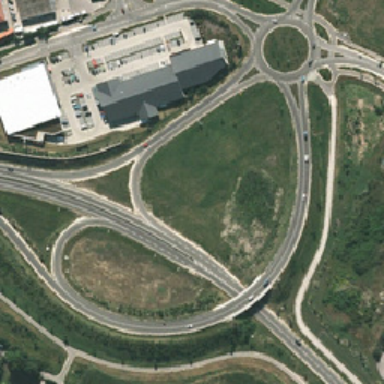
The viaduct can be seen in the green area at the junction of the five stars as well as some buildings and cars .